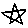
Label: star